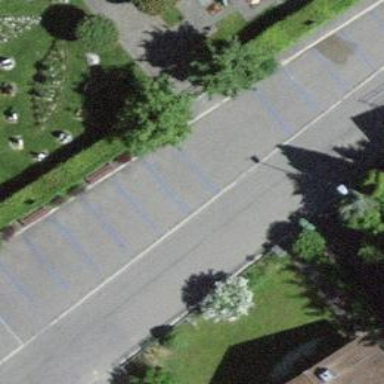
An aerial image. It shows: Street-side parking area.